Field crop: maize
Growth stage: 1
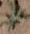
Species: atriplex